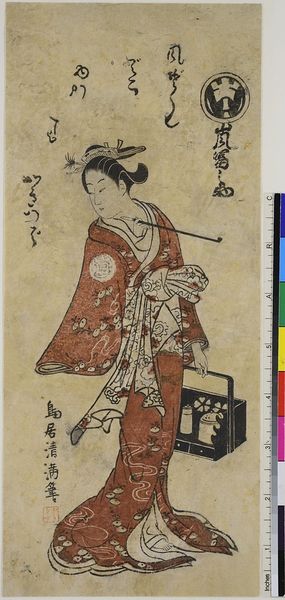
Titel: Der Schauspieler Arashi Tominosuke I
Künstler: Torii Kiyomitsu II
Standort: Hamburg
Institution: Museum für Kunst und Gewerbe Hamburg
Schlagwörter: schwarz, zeichen, rot, tragen, gewand, holzschnitt, japan, geisha, druckgraphik, druckgrafik, kiste, zeit, schauspieler, farbholzschnitt, schauspielerin, kimono, kurtisane, kabuki, edo, reproduktionen, tabakspfeife, druckerzeugnisse, ukiyo, hetäre, onnagata